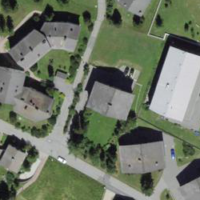
EUNIS habitat code: 54
Species observed at this site:
Streptopelia decaocto
Leontopodium nivale
Chloris chloris
Turdus merula